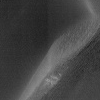
Atmospheric dust classification: not_dusty